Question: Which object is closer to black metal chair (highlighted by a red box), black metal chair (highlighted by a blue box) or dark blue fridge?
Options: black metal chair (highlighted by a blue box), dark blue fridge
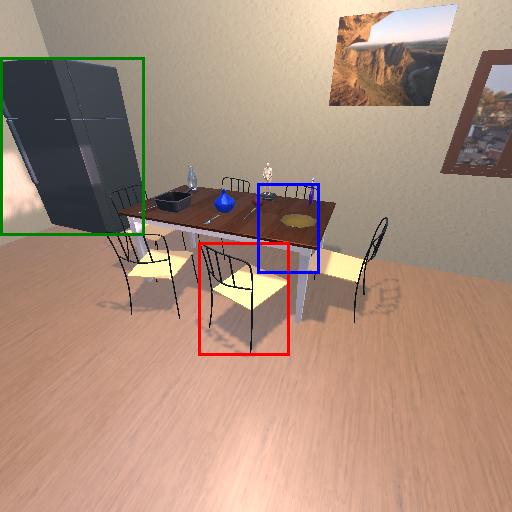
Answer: black metal chair (highlighted by a blue box)